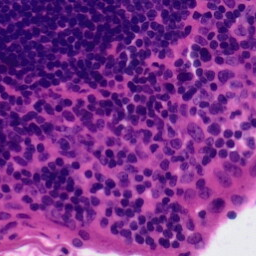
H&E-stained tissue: Tonsil